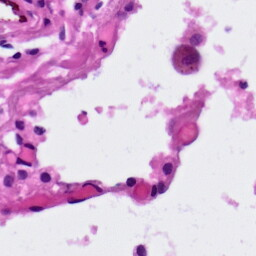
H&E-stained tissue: Lung